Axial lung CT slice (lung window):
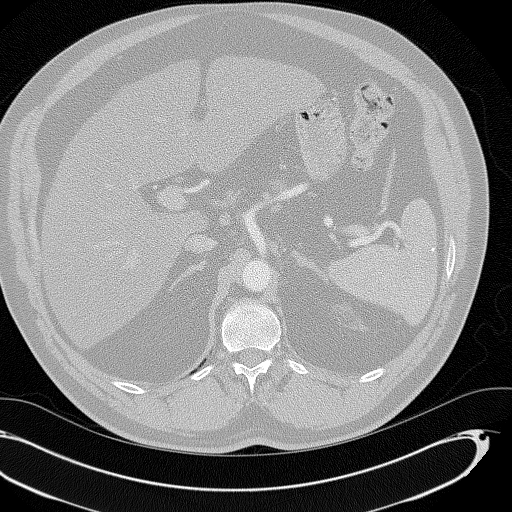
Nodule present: no